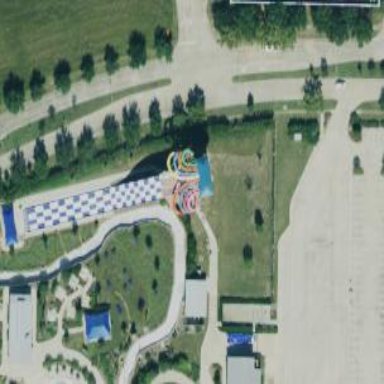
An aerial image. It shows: Water slide attraction.